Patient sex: F
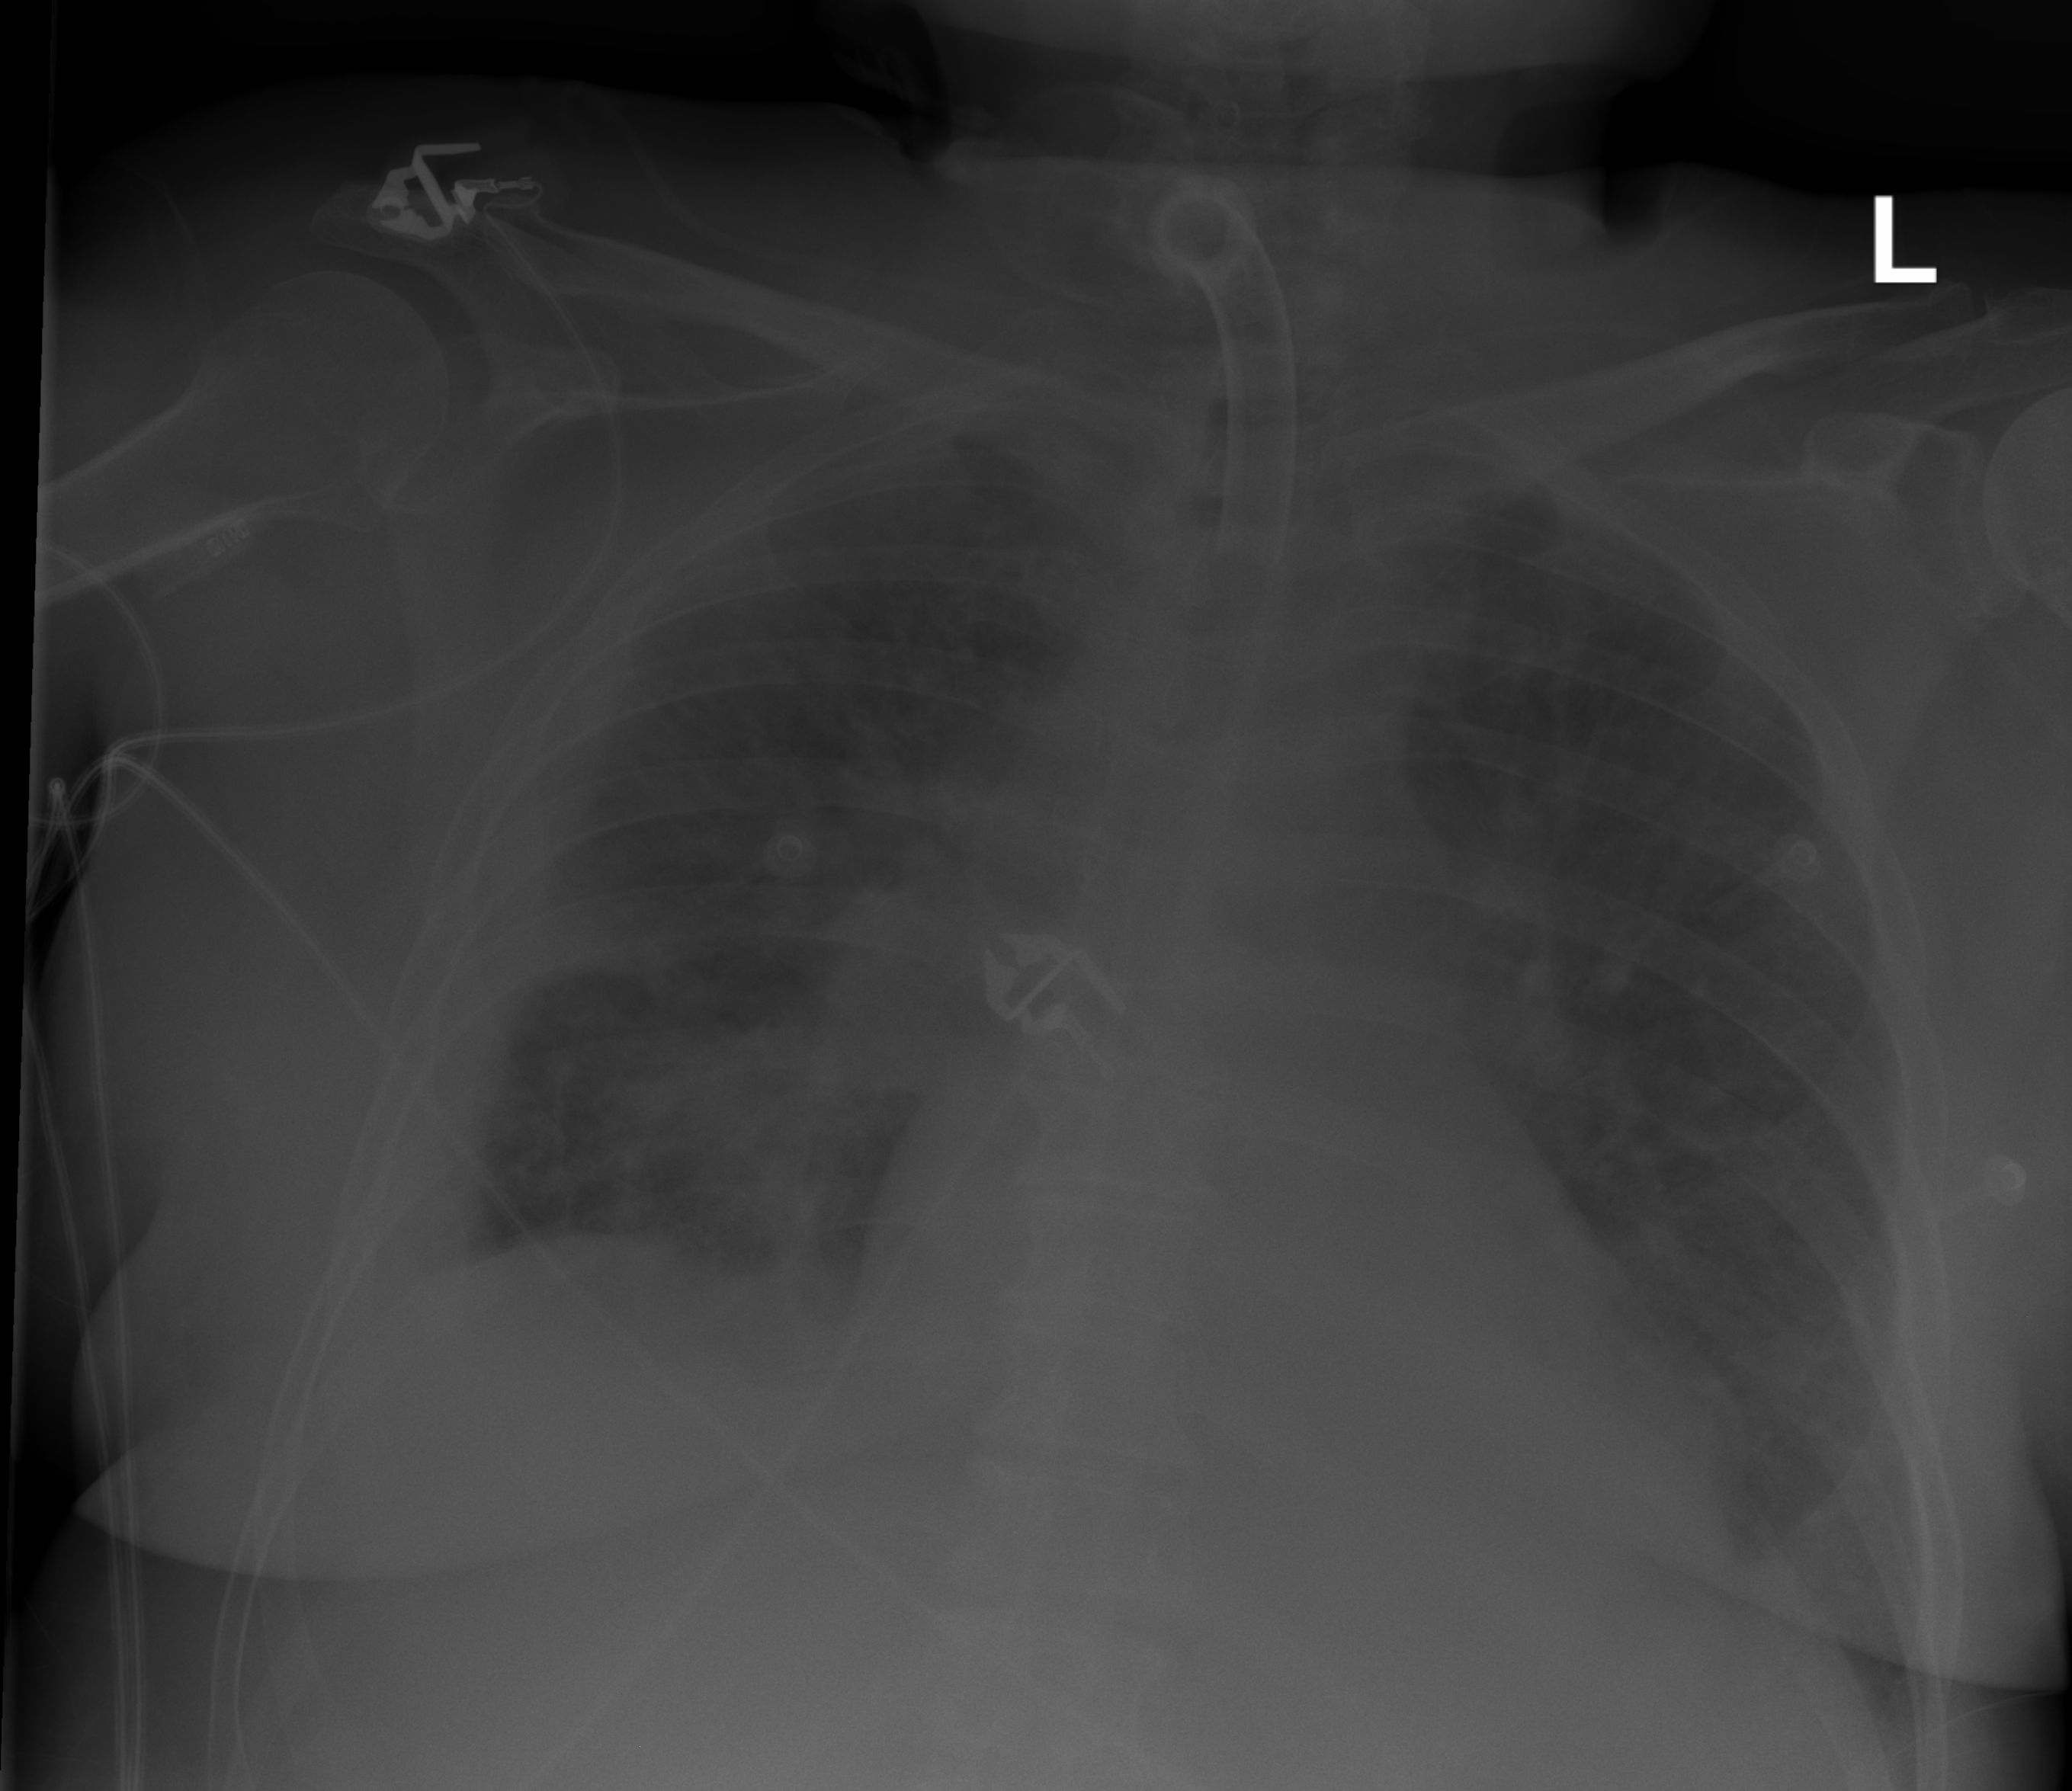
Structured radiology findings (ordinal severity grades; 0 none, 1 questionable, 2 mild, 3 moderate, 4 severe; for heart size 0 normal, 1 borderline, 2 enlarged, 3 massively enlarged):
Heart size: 0
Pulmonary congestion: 0
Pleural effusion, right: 2
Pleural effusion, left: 0
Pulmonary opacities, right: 2
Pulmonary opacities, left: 2
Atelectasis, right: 2
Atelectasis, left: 0